Question: Here is TCP State Transition Diagram image. Is there a similar diagram for HTTP,HTTPS,SMTP,UDP,IP,IP4,IP6?

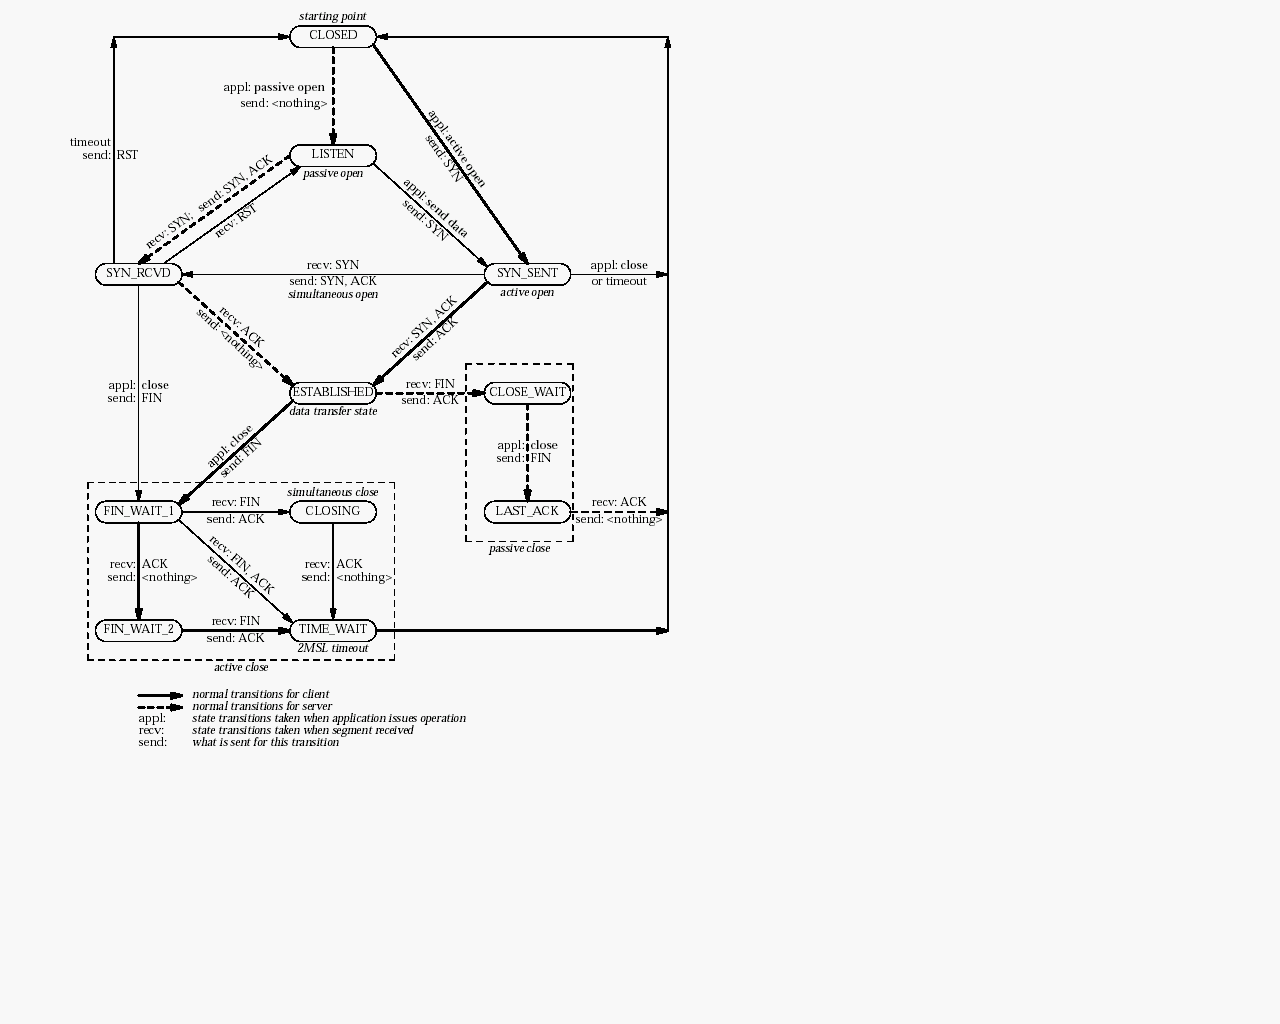
Answer: There is no similar diagram for IP (4 or 6) since they are stateless. UDP is also stateless.
Higher-level protocols like HTTP and SMTP are stateful but just barely, with only a small number of linear states (e.g. wait for request, process, send reply) and so won't bother creating such diagrams.
SSL (the S in HTTPS) has more states but since it follows a fairly linear progression does not really have any kind of complex diagram. <URL>
PPP is the only other network protocol I know of that has a complex state machine which is given in a table within the RFC. (PPP actually has two state machines, one called the "phase machine" but sadly has no detailed transition diagram for that one.)